Aerial crown-view tile of a tropical tree (Barro Colorado Island, Panama), acquired 20250124:
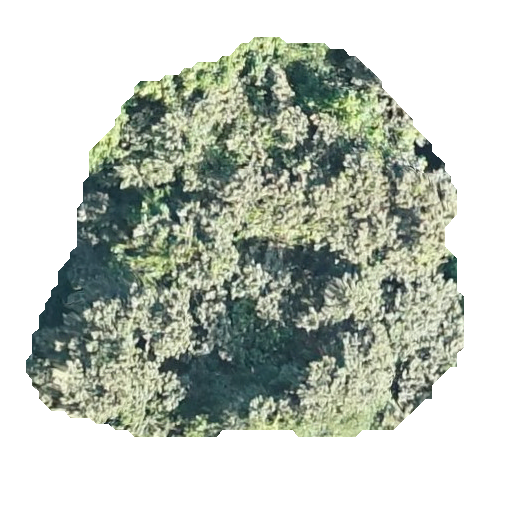
Species: Luehea seemannii
GBIF accepted scientific name: Luehea seemannii
Crown area: 198.705 m²